Aerial crown-view tile of a tropical tree (Barro Colorado Island, Panama), acquired 20240918:
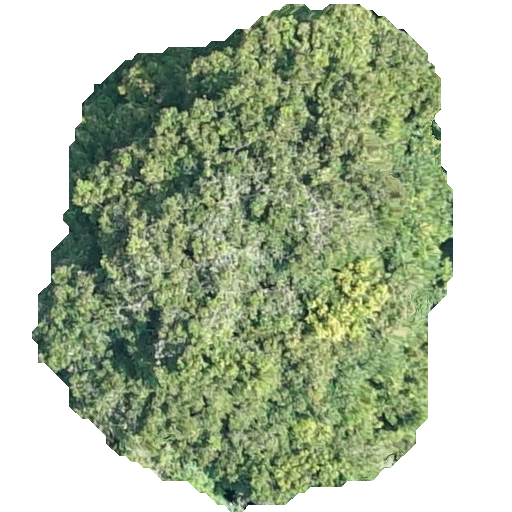
Species: Prioria copaifera
GBIF accepted scientific name: Prioria copaifera
Crown area: 254.011 m²